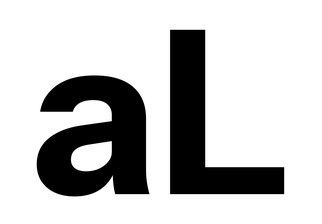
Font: InstrumentSans_Bold